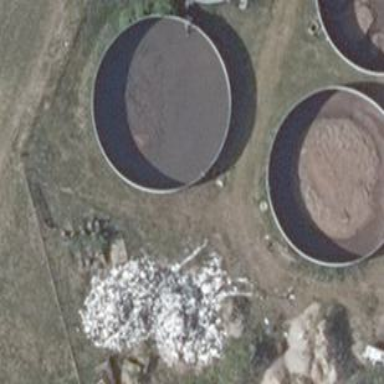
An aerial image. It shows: Storage tank building.